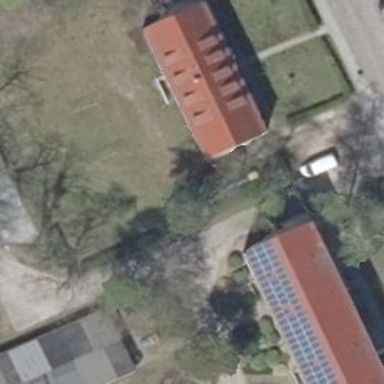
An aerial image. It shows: Gabled roof apartments building.